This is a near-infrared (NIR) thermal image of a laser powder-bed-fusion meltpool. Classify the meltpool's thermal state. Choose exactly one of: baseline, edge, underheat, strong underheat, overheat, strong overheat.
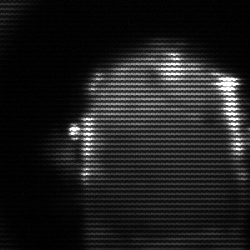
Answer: baseline